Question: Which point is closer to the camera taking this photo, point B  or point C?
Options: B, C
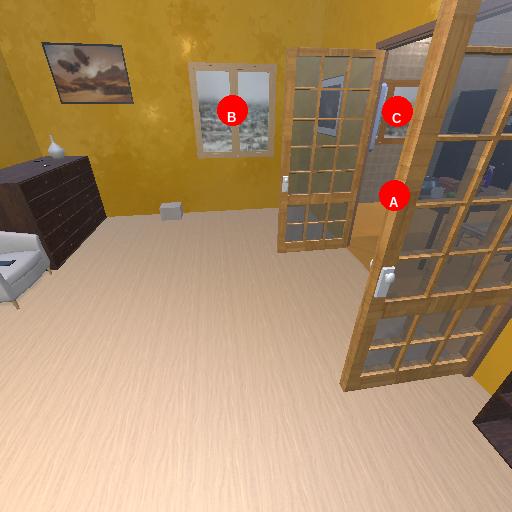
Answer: B